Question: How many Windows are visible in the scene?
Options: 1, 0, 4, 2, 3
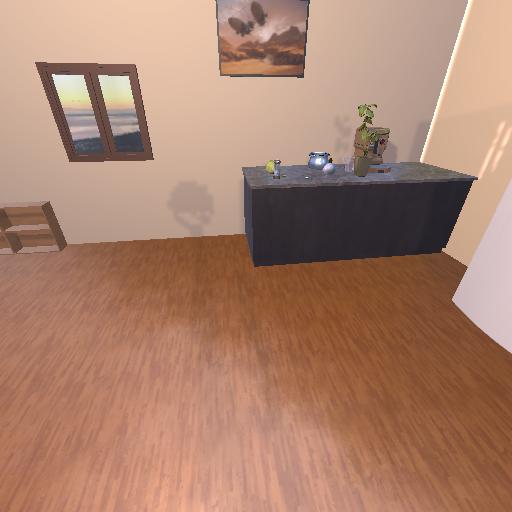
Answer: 1